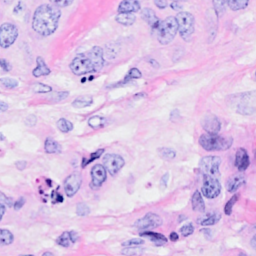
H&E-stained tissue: Breast